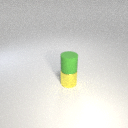
small yellow metal cylinder below small green rubber cylinder